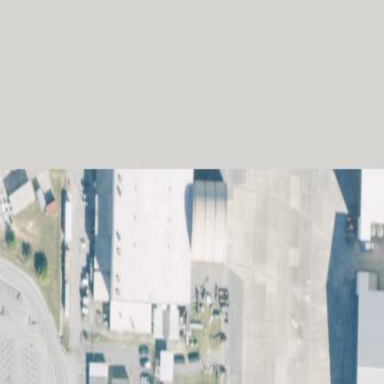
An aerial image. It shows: Hangar.